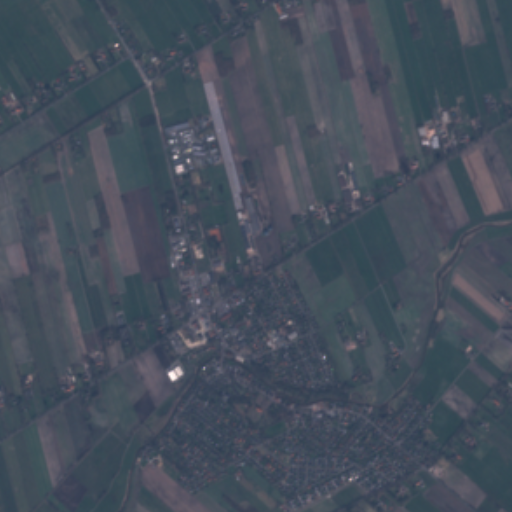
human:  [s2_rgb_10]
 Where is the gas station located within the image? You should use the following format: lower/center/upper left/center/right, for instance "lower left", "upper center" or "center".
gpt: The gas station is located in the center of the image.
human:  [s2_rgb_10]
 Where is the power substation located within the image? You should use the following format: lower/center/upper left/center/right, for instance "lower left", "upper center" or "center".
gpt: The power substation is located in the lower right of the image.
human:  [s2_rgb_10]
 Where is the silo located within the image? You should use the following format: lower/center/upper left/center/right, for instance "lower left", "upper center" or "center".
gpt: The silo is located in the lower left of the image.
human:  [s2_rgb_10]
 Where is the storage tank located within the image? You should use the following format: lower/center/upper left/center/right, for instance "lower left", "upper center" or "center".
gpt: The storage tank is located in the center of the image.
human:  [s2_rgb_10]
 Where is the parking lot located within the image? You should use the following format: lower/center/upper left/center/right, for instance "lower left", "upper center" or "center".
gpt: There is no parking lot in the image.